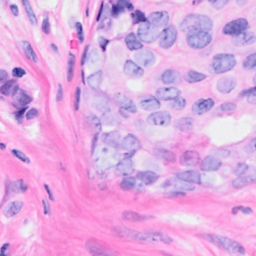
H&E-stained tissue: Breast